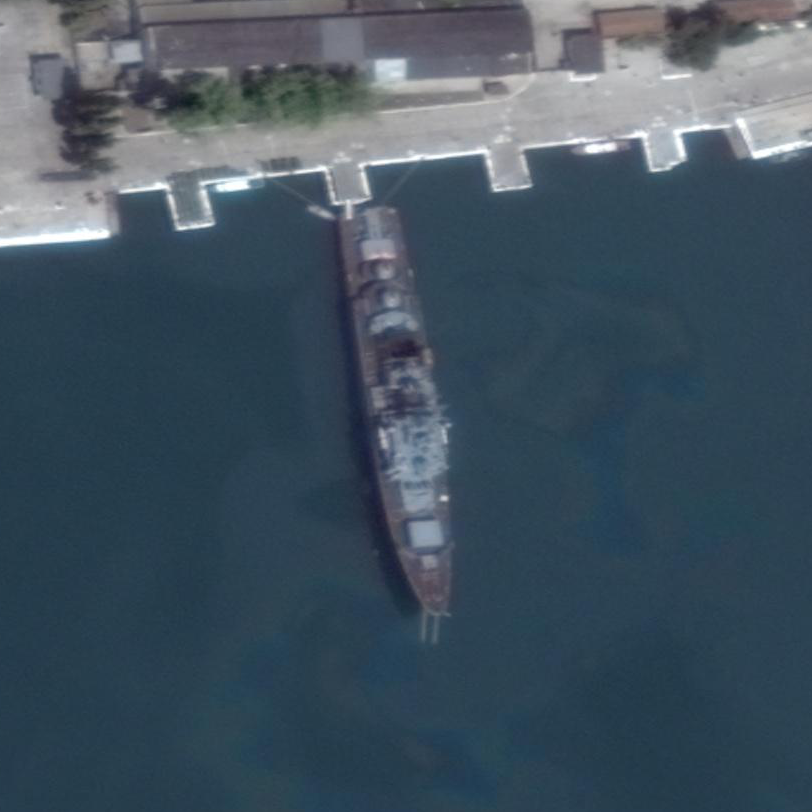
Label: cruiser